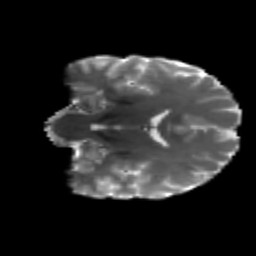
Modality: T2w
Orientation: coronal
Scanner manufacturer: siemens
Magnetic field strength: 3 T
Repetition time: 4.16 s
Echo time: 0.0806 s